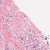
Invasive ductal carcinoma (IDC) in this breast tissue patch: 1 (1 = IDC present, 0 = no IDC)